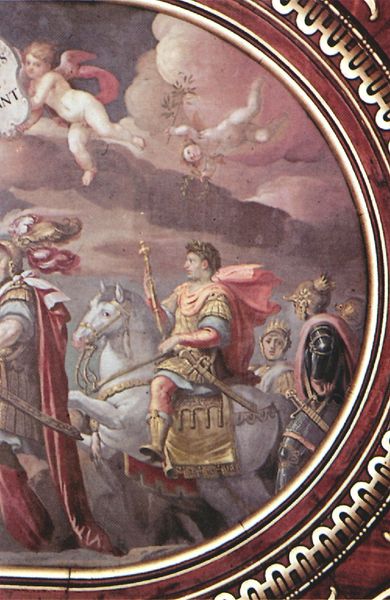
Titel: Augsburg, Rathaus, Goldener Saal
Künstler: Johann Matthias Kager
Standort: Augsburg (EU - D - B)
Schlagwörter: feder, gemälde, himmel, kampf, umhang, weiß, wolken, grau, rot, wolke, malerei, bild, öl, gold, decke, renaissance, rosa, kreis, pferd, reiter, rund, engel, putte, vase, reiten, zaumzeug, bogen, kaiser, könig, soldaten, scheide, schild, panzer, zweig, geschirr, schwert, soldat, helm, kranz, lorbeer, ritter, rüstung, schimmel, sieg, römer, helme, harnisch, griechisch, feldherr, fresko, putten, cape, sieger, purpur, römisch, puten, pferdegeschirr, rämer, loorbeer, loorberkranz, dedcke, puttenengel